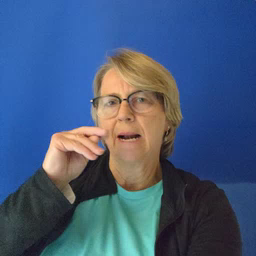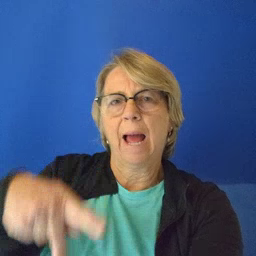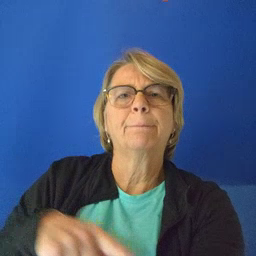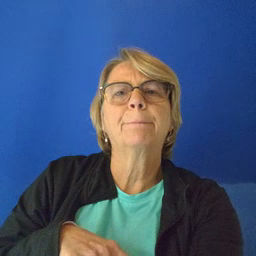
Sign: nap